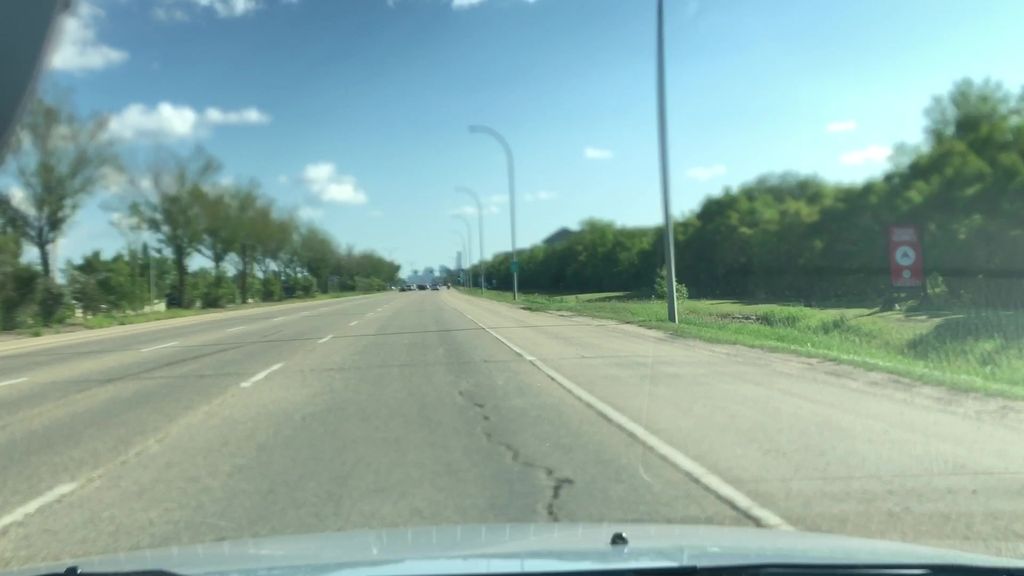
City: edmonton